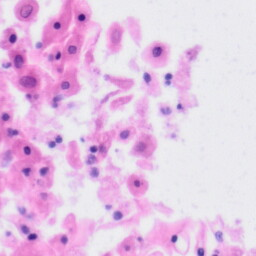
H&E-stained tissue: Tonsil